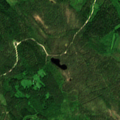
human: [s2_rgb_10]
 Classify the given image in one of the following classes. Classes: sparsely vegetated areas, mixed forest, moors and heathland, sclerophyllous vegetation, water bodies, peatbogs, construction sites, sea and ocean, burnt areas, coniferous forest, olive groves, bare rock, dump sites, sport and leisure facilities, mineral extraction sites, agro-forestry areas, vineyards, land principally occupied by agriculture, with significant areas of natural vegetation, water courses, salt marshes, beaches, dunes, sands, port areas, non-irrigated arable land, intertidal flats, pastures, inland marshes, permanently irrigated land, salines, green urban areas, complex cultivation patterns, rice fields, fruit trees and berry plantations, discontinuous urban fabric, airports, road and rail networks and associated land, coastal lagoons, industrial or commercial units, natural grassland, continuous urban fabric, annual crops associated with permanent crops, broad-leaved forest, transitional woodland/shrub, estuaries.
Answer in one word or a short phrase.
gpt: coniferous forest, mixed forest, transitional woodland/shrub